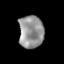
Tissue: prostate
Cell type: T cells
Senescence score: 0.3327
Nuclear area (px): 792
Mean DAPI intensity: 147.777